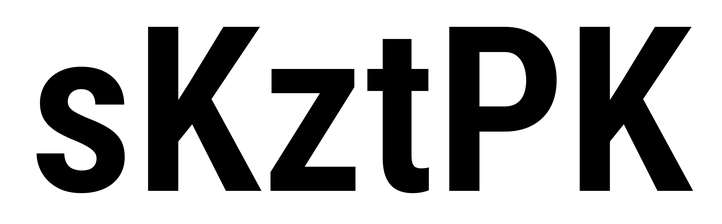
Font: Roboto_Condensed_SemiBold